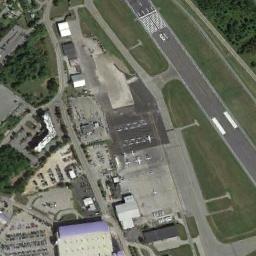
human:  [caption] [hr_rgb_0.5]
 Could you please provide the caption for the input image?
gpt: An airport with some runways and an open area on the lawn and some planes parked in lines on the airport .

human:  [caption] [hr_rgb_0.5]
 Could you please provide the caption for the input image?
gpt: Several runways and buildings are scattered in the airport while every plane is on their own position .

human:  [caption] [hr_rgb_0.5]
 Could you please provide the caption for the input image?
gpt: There are several planes on the tarmac with several runways in the airport next to the grass .

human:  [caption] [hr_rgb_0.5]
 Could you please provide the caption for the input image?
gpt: There are many buildings near the airport, And no vegetation near the airport .

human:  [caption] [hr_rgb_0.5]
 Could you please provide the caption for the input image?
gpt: There are many buildings of different sizes and shapes at the airport .